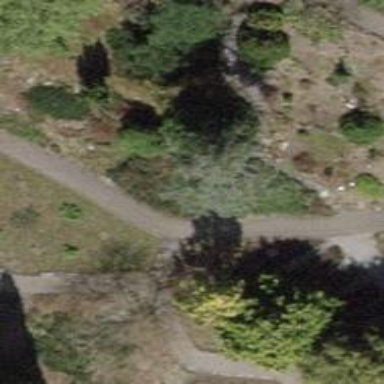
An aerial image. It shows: Road with steps.